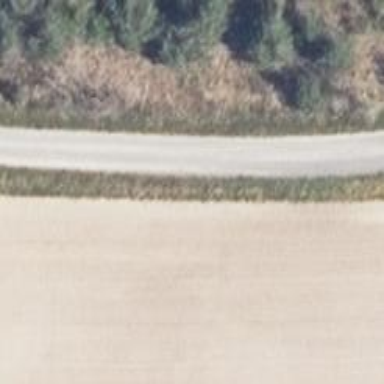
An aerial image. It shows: Gravel track with grade2 tracktype.